Question: <URL>
form page: <URL>
The problem is that content of 'mainarea' changes on the fly so 'overflow:hidden;' on that 'contentarea' doesn't work.
I want...
'sidebar.height=max(mainarea.height,sidebar.height)=contentarea.height=mainarea.height'
Any suggestions?
Tip: try to search with keyword "Exetastike".
The code above works fine for pages that haven't change mainarea/sidebar content (and height of them) on the fly...

It seem's that google make clear into cse div, but somehow, this properties are disabled
**image from ie F12 mode
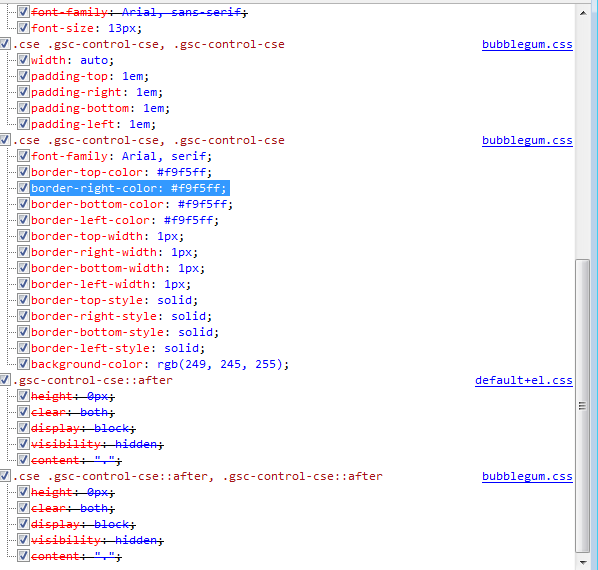
Answer: ## Option #1
1. Remove the border from #sidebar
2. Add a right border to #mainarea
---
'''
#mainarea
{
/* all the other styles */
border-right:1px double #c1c0a8;
}
'''
## Option #2
<URL>
<URL>
## Option #3
<URL>